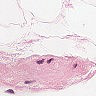
Metastatic tissue present: no